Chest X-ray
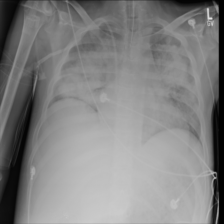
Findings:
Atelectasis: negative
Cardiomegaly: negative
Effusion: negative
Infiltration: positive
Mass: negative
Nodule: negative
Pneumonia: positive
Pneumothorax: negative
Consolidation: negative
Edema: positive
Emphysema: negative
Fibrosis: negative
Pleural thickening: negative
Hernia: negative